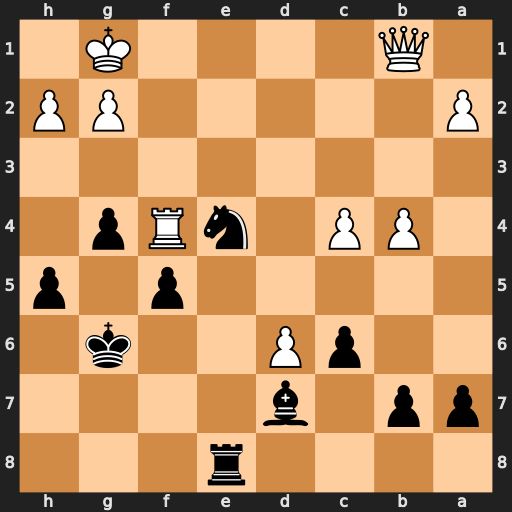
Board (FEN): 4r3/pp1b4/2pP2k1/5p1p/1PP1nRp1/8/P5PP/1Q4K1
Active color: b
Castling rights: -
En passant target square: -
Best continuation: Nc3 Qb3 Ne2+ Kf1 Nxf4